RGB frame:
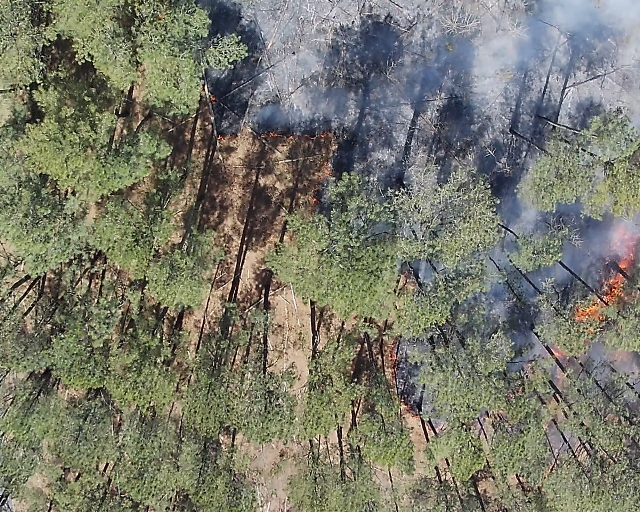
Thermal frame:
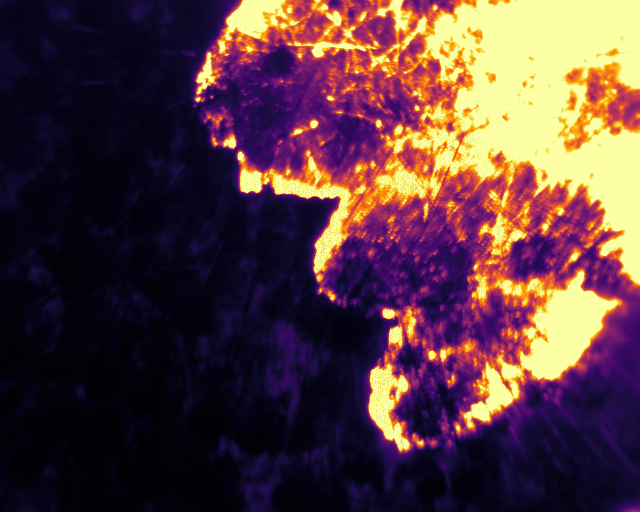
Captured: 2026-02-27 02:35:15
Pixels at or above 80 °C: 119195 (fraction of frame: 0.3638)